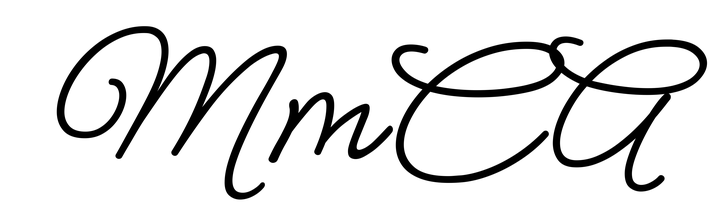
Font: MeowScript-Regular